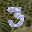
Label: 3